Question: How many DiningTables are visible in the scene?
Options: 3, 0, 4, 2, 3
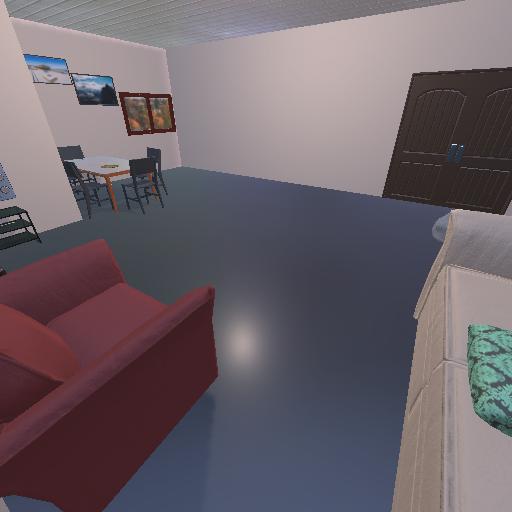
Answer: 3